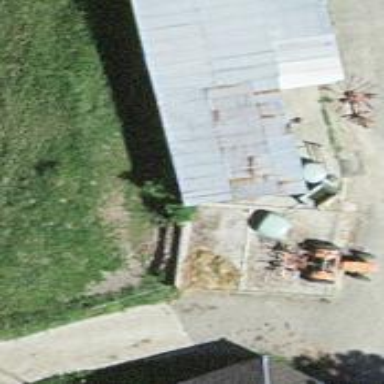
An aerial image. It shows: Barn.